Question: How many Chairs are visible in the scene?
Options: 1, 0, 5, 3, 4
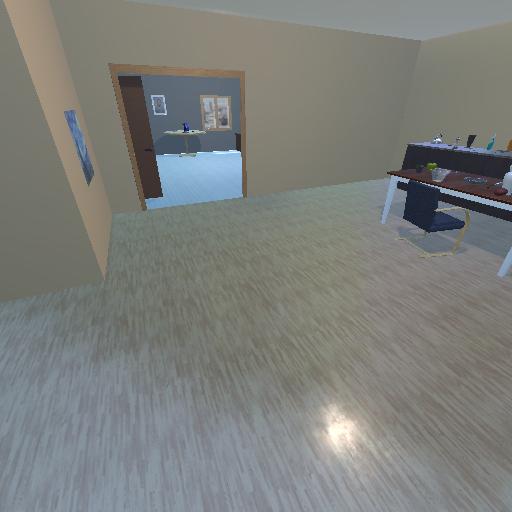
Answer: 1